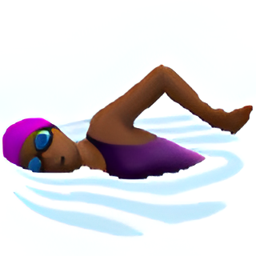
Name: woman swimming type 5
Emoji: 🏊🏾‍♀️
Group: People & Body
Sub-group: person-sport